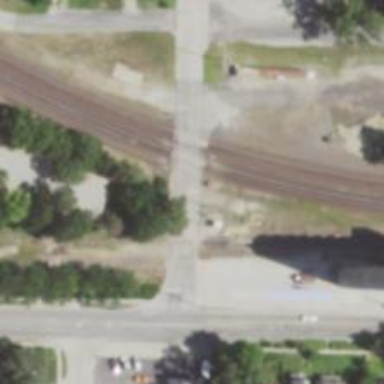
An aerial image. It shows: Level crossing along the railway.